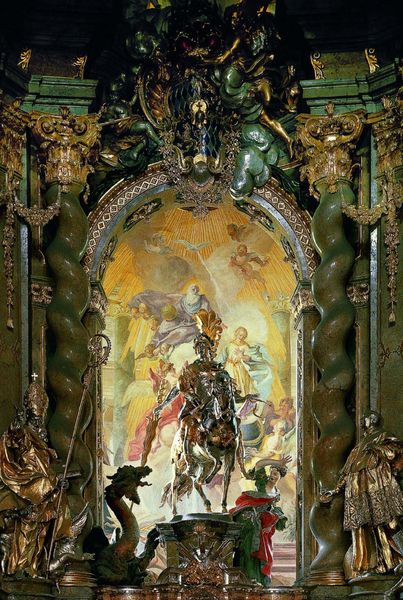
Titel: Klosterkirche Weltenburg
Künstler: Cosmas Damian Asam
Standort: Weltenburg, Benediktiner-Klosterkirche (EU - D)
Schlagwörter: gemälde, gott, mann, gelb, grün, frau, licht, marmor, säule, säulen, rot, ornament, barock, federn, stein, taube, bild, kirche, gold, krone, pferd, reiter, engel, statue, bogen, stab, angst, bischof, lanze, papst, glanz, ornamente, plastik, podest, foto, kreuz, gewunden, schlange, pracht, ritter, rüstung, altar, kapitelle, rom, heiliger, heilige, heilig, ossian, spiralen, fantasie, spirale, wendel, drachen, drache, georg, reiterstandbild, geist, pompös, heiliger geist, hl geist, gott vater, überladen, hl. geist, altat, bischofsstaab, lindwurdm, pmpös